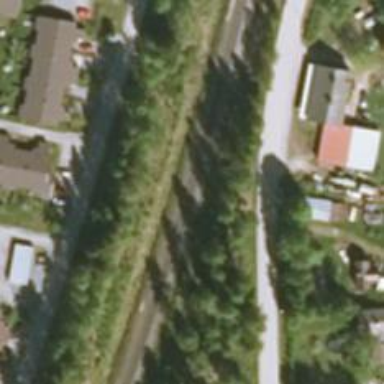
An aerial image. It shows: Railway track classified as B1.